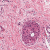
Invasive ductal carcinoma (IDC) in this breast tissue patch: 0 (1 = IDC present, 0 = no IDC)